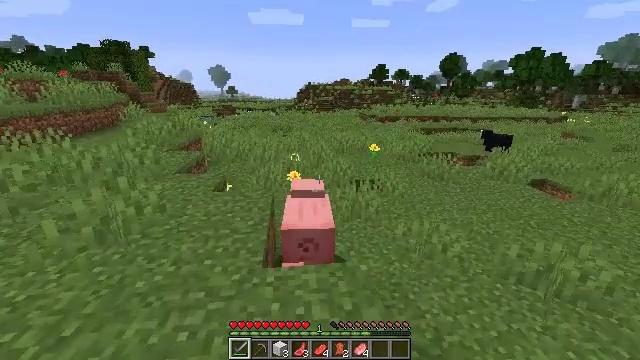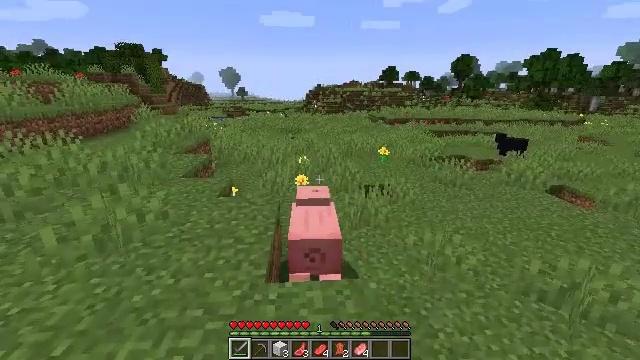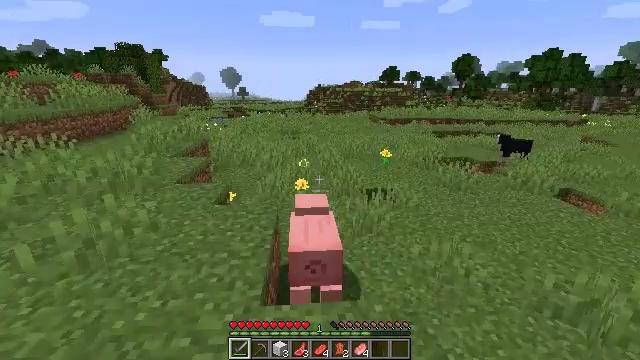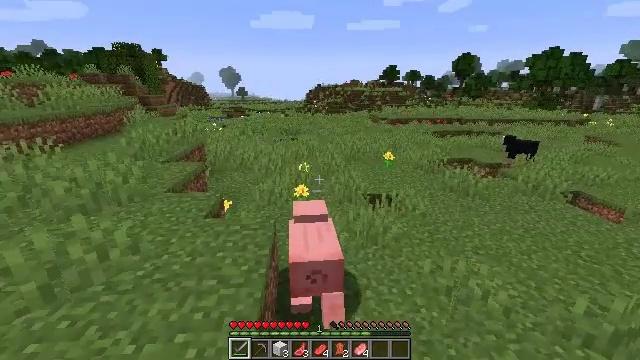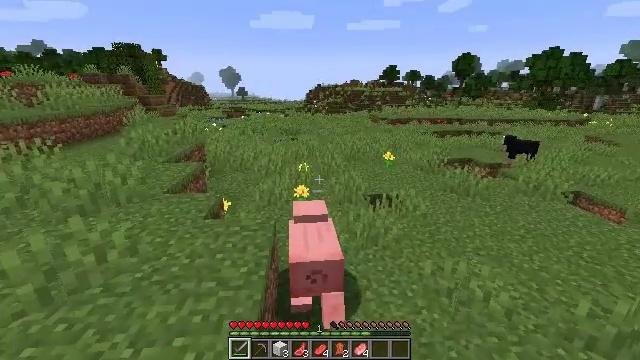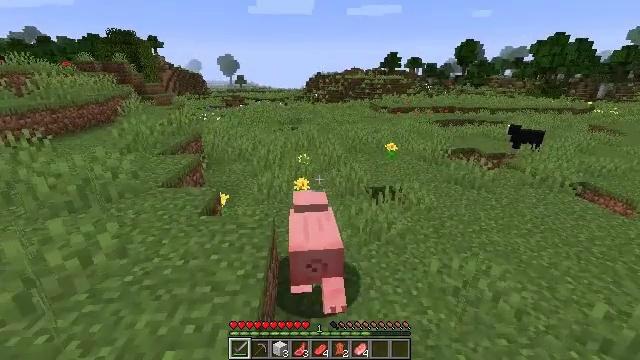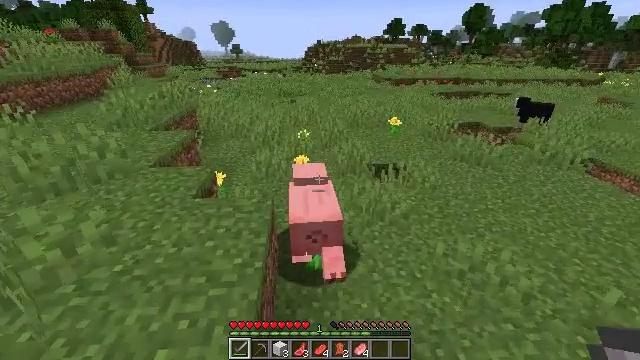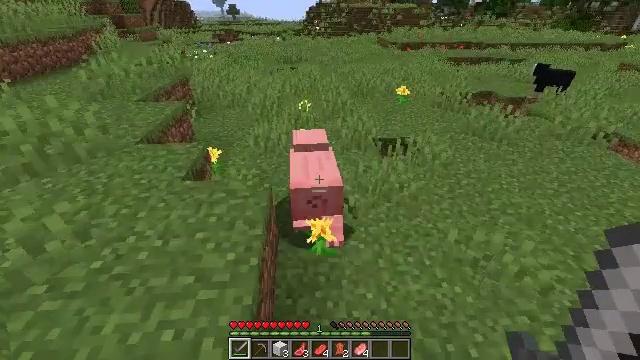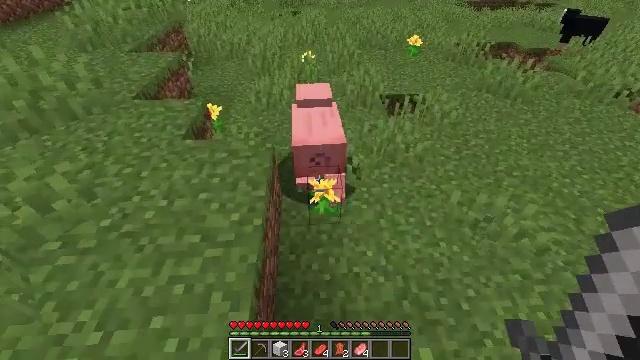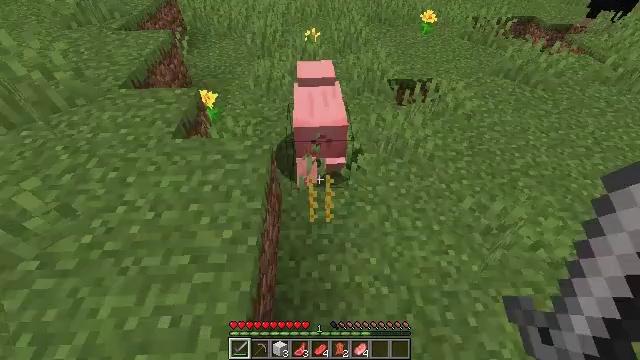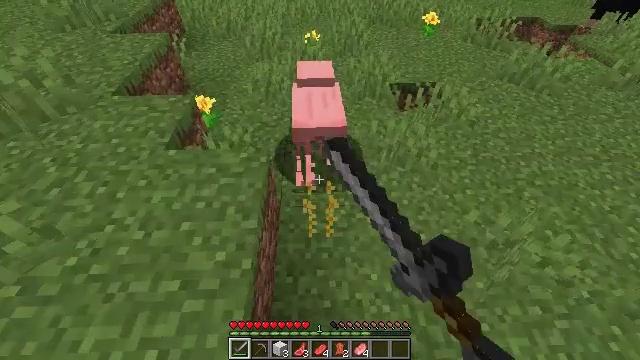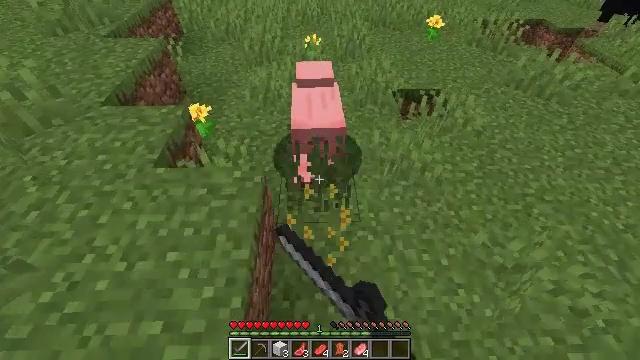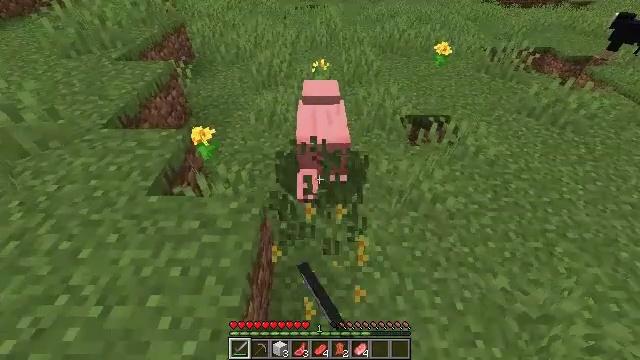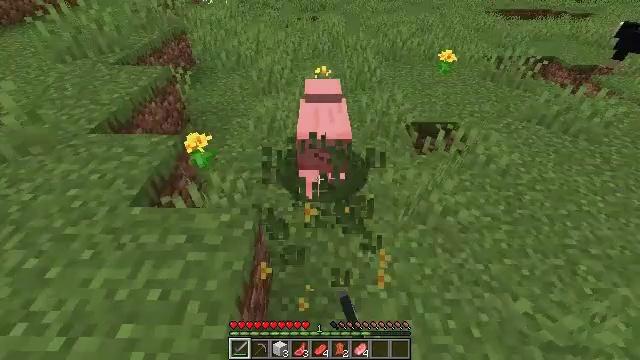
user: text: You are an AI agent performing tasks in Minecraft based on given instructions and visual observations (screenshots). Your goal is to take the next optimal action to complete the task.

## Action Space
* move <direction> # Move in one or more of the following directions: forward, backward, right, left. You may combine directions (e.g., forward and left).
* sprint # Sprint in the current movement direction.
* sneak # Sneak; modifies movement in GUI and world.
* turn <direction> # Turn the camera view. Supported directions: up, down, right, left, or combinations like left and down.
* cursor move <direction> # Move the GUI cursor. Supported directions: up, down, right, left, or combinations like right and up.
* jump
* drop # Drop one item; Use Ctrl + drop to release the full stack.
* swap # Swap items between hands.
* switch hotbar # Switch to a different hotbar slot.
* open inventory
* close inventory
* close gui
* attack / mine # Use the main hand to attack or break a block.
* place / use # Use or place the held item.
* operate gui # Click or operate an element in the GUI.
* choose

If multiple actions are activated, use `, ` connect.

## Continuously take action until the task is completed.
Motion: motion action
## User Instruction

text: Pick up the dandelion.
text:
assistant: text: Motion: move forward, turn left
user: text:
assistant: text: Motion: move forward
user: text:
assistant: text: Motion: move forward
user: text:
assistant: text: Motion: move forward
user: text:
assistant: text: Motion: move forward, turn down
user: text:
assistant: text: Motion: move forward, turn down
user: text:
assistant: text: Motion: move forward, turn down
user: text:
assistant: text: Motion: move forward, turn left and down
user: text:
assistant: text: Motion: move forward, turn left and down, attack / mine
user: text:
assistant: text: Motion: move forward, attack / mine
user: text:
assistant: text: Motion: move forward, attack / mine
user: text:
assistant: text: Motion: move forward, turn left and up, attack / mine
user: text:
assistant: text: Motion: move forward, turn up
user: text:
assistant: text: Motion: no_op